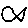
Label: fish